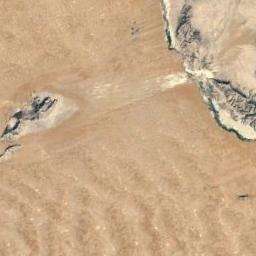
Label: desert